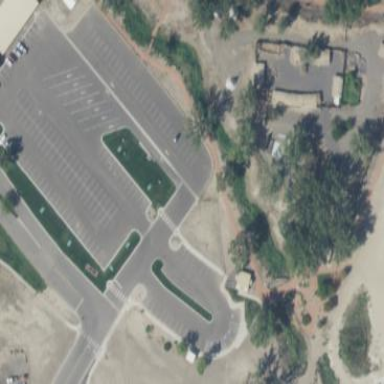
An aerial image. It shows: Parking area.